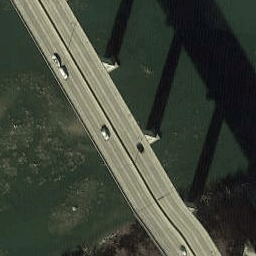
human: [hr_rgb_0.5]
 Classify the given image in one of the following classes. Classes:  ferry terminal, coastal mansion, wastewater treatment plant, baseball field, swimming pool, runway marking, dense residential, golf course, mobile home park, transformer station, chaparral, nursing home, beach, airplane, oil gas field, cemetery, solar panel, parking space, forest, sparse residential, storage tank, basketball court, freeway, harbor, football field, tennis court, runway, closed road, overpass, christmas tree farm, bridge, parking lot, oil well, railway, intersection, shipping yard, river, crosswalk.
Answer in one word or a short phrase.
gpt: bridge